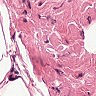
Metastatic tissue present: no